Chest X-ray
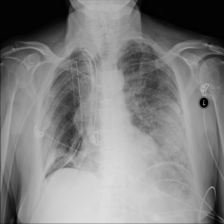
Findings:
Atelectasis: negative
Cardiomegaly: negative
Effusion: negative
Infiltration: negative
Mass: negative
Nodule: negative
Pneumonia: negative
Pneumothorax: positive
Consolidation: negative
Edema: negative
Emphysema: negative
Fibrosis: negative
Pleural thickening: negative
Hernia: negative